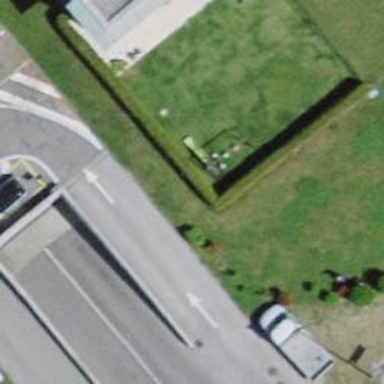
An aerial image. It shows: Hedge barrier.